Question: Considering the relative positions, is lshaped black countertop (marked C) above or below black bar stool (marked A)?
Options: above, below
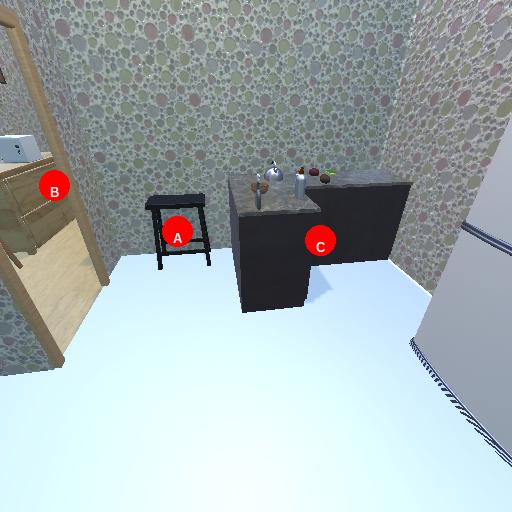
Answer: above